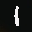
Label: 1